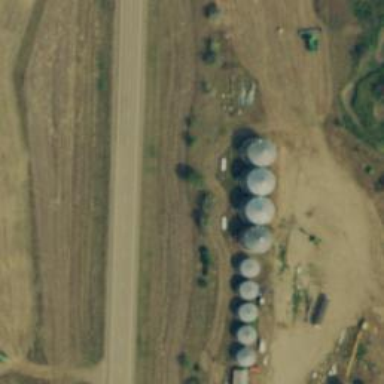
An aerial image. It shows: Silo.